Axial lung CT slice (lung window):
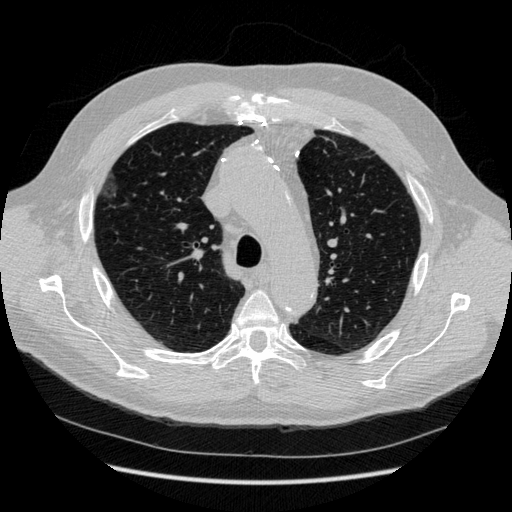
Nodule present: yes
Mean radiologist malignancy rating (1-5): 3